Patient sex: M
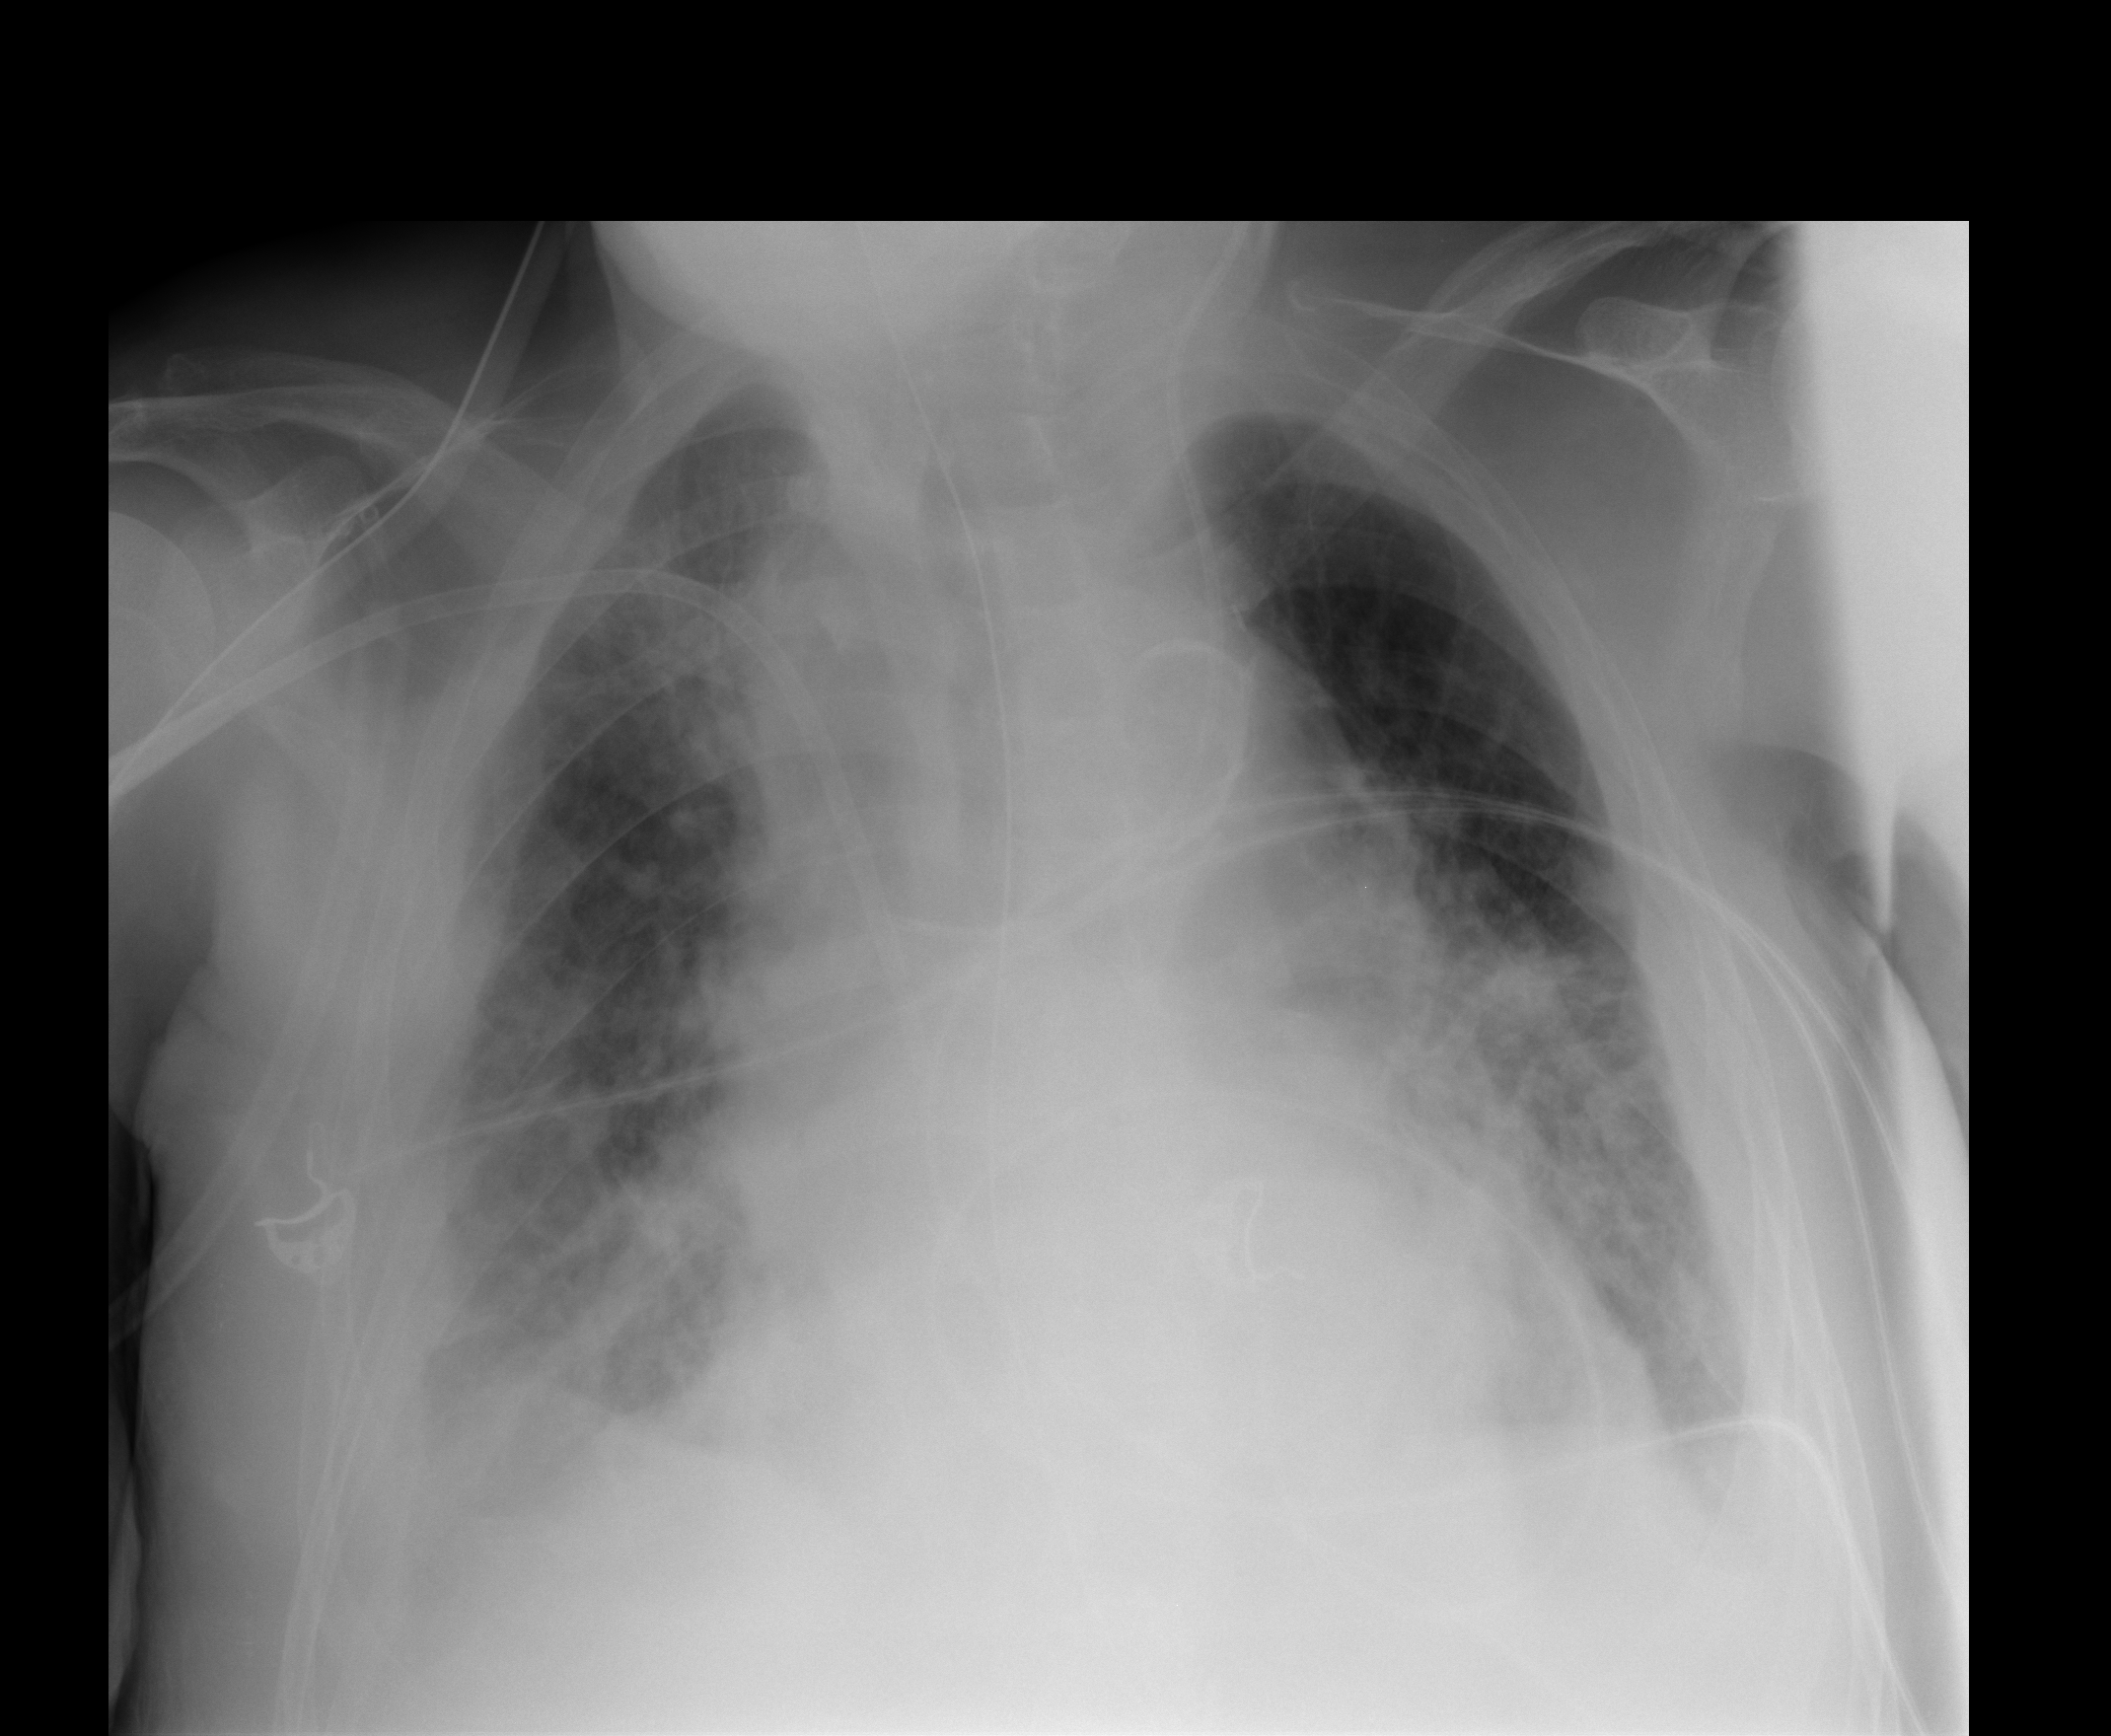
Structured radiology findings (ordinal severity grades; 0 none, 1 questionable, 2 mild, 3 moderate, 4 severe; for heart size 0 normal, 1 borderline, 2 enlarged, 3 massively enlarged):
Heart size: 2
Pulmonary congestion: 3
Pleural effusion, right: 2
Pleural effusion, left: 2
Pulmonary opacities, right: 2
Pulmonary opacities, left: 2
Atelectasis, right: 2
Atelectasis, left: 0